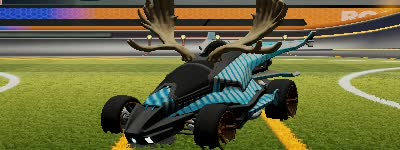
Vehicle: aftershock